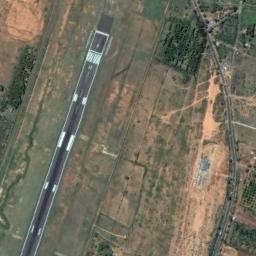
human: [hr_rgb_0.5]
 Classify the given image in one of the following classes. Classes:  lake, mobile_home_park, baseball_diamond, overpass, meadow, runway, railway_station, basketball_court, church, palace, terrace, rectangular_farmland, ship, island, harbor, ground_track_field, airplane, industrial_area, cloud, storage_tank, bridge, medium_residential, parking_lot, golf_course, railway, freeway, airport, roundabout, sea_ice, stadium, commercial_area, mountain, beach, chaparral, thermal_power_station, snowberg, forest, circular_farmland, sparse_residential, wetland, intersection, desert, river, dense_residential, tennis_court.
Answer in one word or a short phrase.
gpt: runway